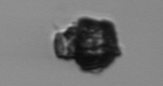
Label: Delphineis